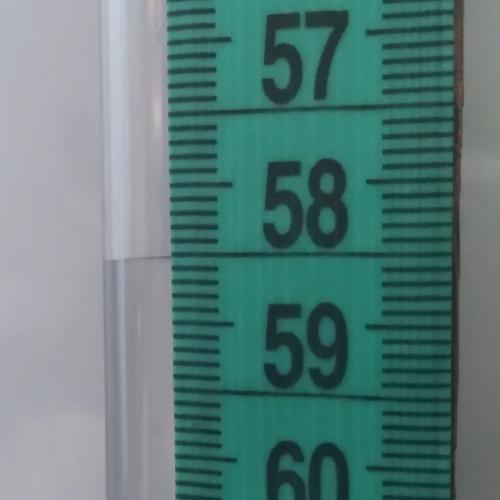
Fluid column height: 58.5 cm